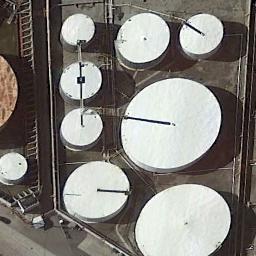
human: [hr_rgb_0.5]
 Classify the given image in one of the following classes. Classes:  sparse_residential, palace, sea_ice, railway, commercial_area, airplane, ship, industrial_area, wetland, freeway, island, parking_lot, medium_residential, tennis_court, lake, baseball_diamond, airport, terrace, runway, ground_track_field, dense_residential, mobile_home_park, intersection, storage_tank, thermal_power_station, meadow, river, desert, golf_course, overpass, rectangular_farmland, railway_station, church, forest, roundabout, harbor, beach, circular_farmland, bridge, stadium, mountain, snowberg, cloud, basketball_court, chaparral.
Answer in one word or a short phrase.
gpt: storage_tank